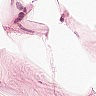
Metastatic tissue present: no